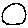
Label: circle